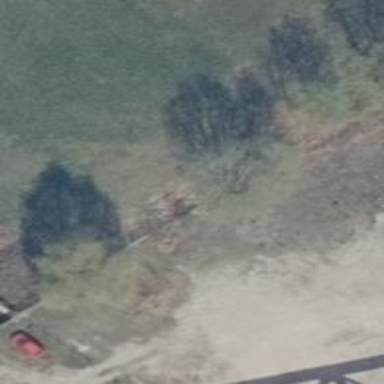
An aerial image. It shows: Row of trees in natural setting.